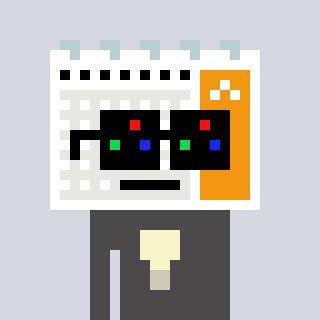
a pixel art character with square black sunglasses, a calendar-shaped head and a grayscale-colored body on a cool background